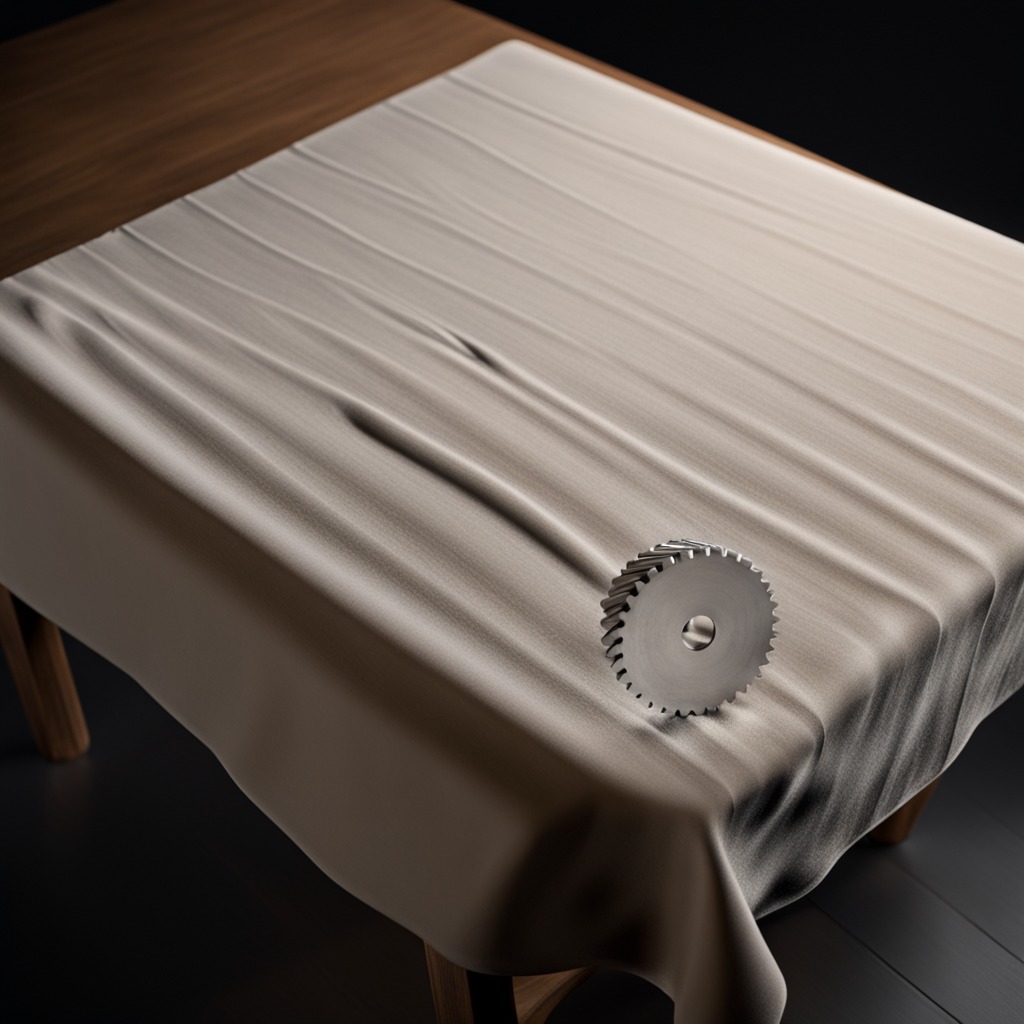
A steel gear with teeth is lying on a wooden table inside a workshop at night.